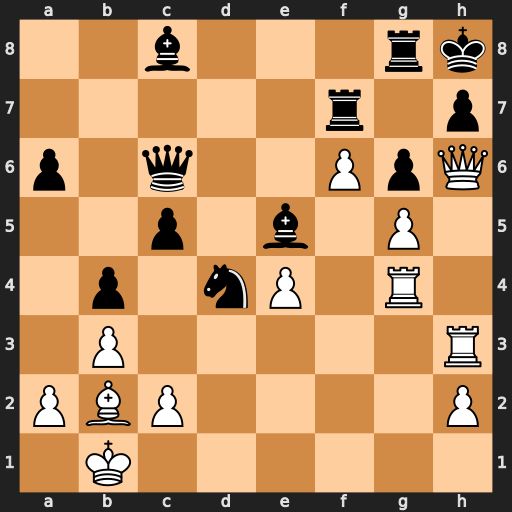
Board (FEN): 2b3rk/5r1p/p1q2PpQ/2p1b1P1/1p1nP1R1/1P5R/PBP4P/1K6
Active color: w
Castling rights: -
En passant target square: -
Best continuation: Qxh7+ Rxh7 Rxh7+ Kxh7 Rh4#